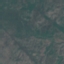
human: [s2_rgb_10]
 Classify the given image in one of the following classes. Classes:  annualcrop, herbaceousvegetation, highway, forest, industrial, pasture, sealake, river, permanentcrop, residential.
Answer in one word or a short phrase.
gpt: HerbaceousVegetation